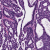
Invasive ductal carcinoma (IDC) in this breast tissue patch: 1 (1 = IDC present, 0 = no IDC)